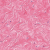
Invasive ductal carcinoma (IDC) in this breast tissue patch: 0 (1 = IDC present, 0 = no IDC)